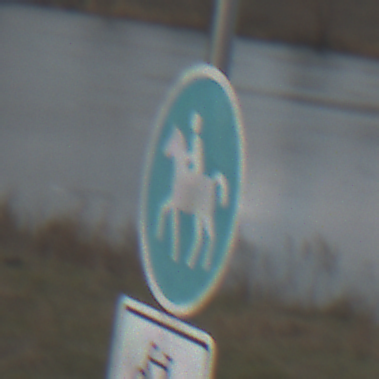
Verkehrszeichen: Reitweg
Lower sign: EinspurigeFahrzeugeFrei1
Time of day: SunriseSunset
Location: Outdoor (RoadRail)
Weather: PartlyCloudy
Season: NotSpecified
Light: Natural